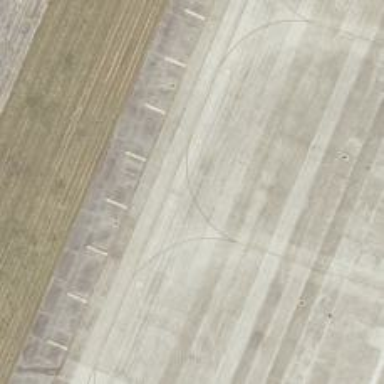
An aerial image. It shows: Image of taxiway at airport.